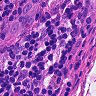
Metastatic tissue present: no